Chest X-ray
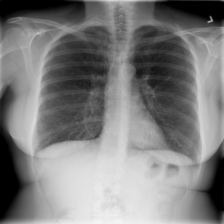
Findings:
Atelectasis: negative
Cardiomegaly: negative
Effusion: negative
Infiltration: negative
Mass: negative
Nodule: negative
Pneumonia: negative
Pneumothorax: positive
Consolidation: negative
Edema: negative
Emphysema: negative
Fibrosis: negative
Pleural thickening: negative
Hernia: negative